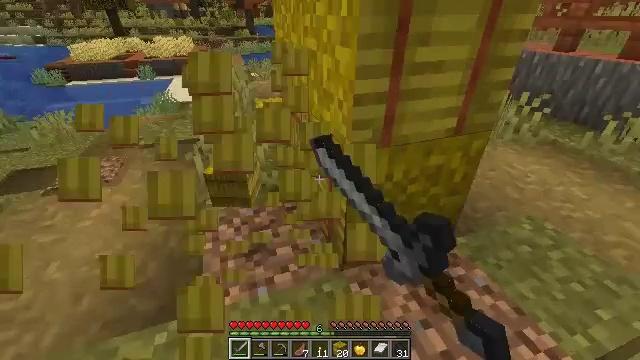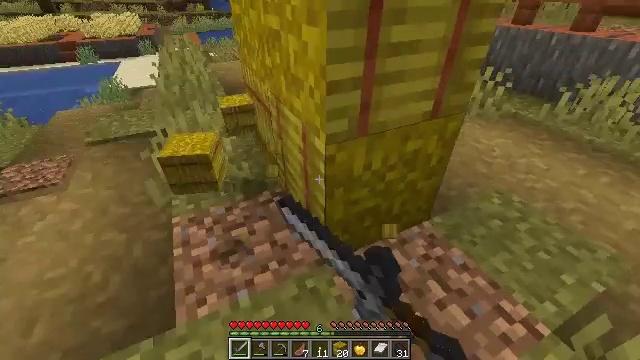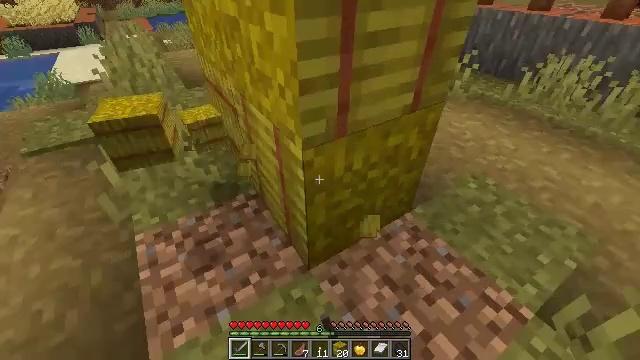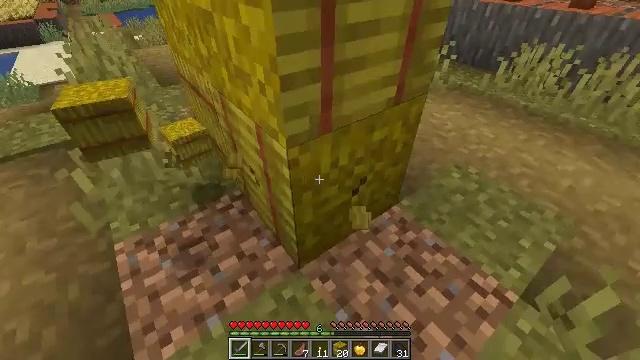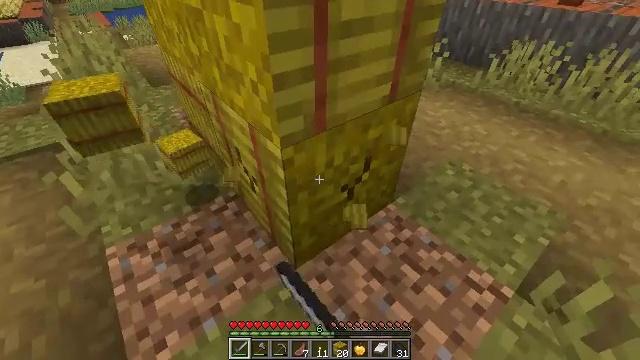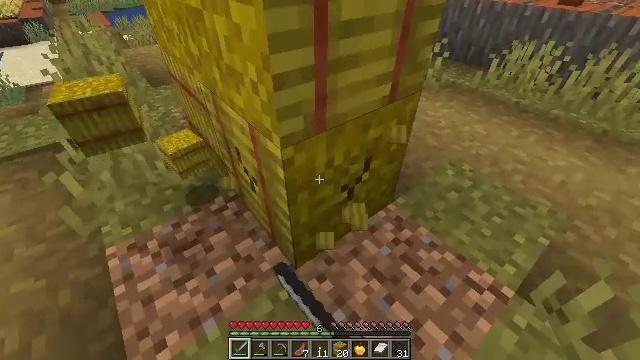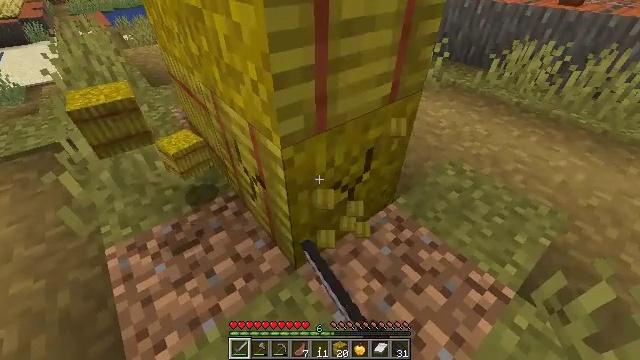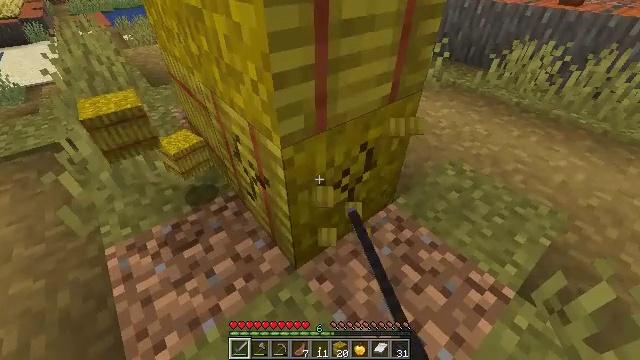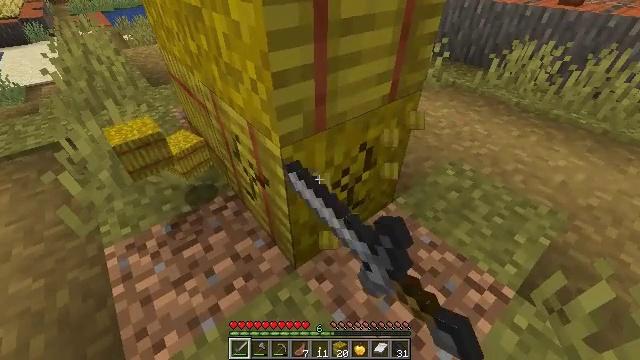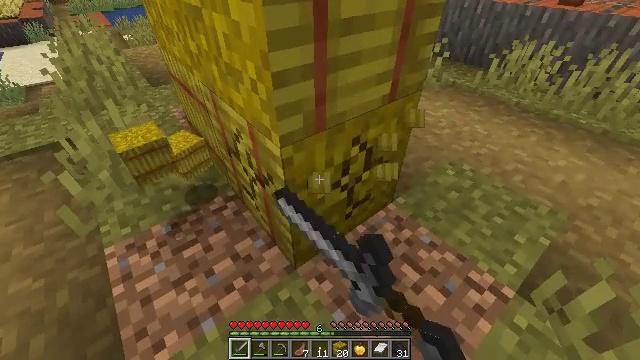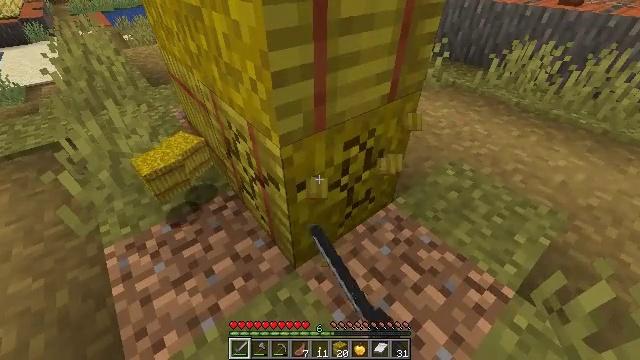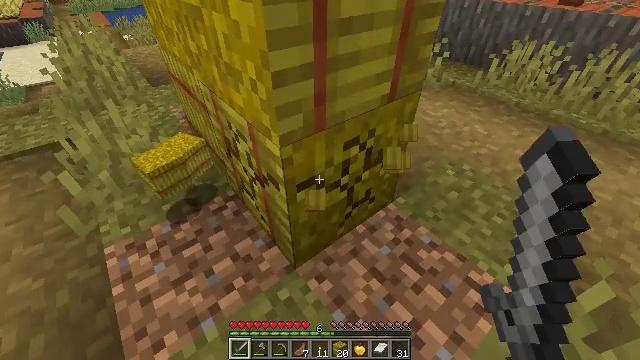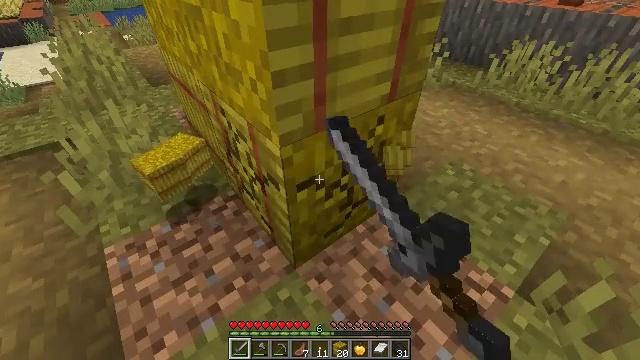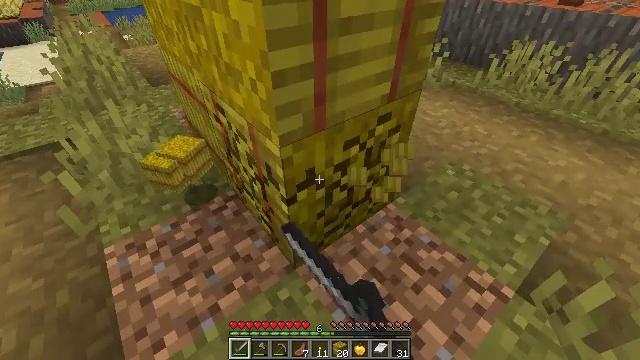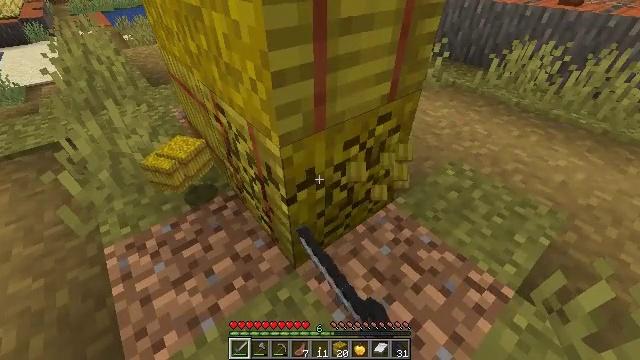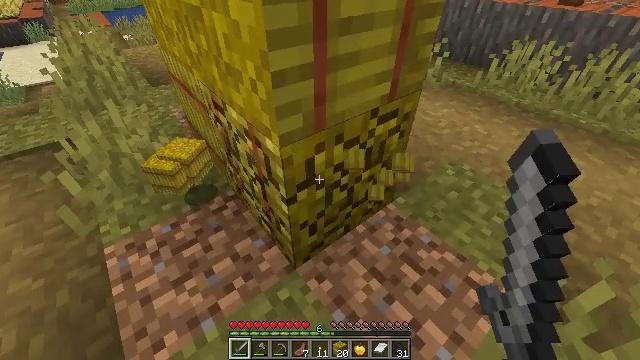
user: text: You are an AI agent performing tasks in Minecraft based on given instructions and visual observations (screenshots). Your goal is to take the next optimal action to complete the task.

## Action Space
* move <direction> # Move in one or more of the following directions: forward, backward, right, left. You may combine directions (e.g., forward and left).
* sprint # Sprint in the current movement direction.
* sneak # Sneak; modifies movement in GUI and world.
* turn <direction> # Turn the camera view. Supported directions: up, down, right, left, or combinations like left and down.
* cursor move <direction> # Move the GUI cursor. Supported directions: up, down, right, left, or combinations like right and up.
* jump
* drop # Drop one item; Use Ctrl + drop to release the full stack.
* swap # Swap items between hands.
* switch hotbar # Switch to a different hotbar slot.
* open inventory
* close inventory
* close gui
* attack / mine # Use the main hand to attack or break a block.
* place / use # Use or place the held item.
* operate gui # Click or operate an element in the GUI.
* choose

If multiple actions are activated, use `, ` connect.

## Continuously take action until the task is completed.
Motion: motion action
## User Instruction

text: Break the hay block to collect it.
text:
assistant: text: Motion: turn right and down, attack / mine
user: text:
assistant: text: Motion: turn right and down, attack / mine
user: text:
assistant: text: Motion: turn right and down, attack / mine
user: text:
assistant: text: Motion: turn right, attack / mine
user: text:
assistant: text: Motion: attack / mine
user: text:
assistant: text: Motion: attack / mine
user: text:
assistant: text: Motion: attack / mine
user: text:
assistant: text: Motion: attack / mine
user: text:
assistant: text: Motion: attack / mine
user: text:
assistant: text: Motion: attack / mine
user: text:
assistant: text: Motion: attack / mine
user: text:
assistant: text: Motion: attack / mine
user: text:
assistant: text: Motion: attack / mine
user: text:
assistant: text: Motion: attack / mine
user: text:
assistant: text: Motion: attack / mine
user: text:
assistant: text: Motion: attack / mine
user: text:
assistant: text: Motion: attack / mine
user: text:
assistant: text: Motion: attack / mine
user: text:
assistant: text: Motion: turn up, attack / mine
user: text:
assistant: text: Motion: turn right and up, attack / mine
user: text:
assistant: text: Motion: turn up, attack / mine
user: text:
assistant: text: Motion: attack / mine
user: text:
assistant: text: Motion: turn up, attack / mine
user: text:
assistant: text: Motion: turn left and up, attack / mine
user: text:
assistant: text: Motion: attack / mine
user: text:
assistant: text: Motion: attack / mine
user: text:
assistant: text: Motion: attack / mine
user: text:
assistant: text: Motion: attack / mine
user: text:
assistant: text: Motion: attack / mine
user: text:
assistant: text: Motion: attack / mine